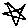
Label: star